Interaction volume radius: 5 \u00c5
Interaction volume height: 20 \u00c5
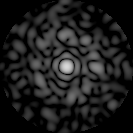
Disorder parameter: 0.8617